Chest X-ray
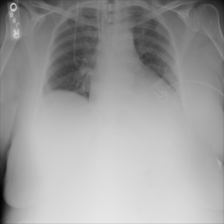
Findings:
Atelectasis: negative
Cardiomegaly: positive
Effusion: negative
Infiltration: positive
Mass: negative
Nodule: negative
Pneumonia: negative
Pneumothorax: negative
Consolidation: negative
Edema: negative
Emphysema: negative
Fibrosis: negative
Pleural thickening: negative
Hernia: negative